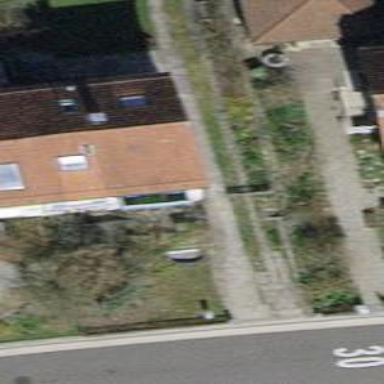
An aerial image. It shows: House with tile roof.